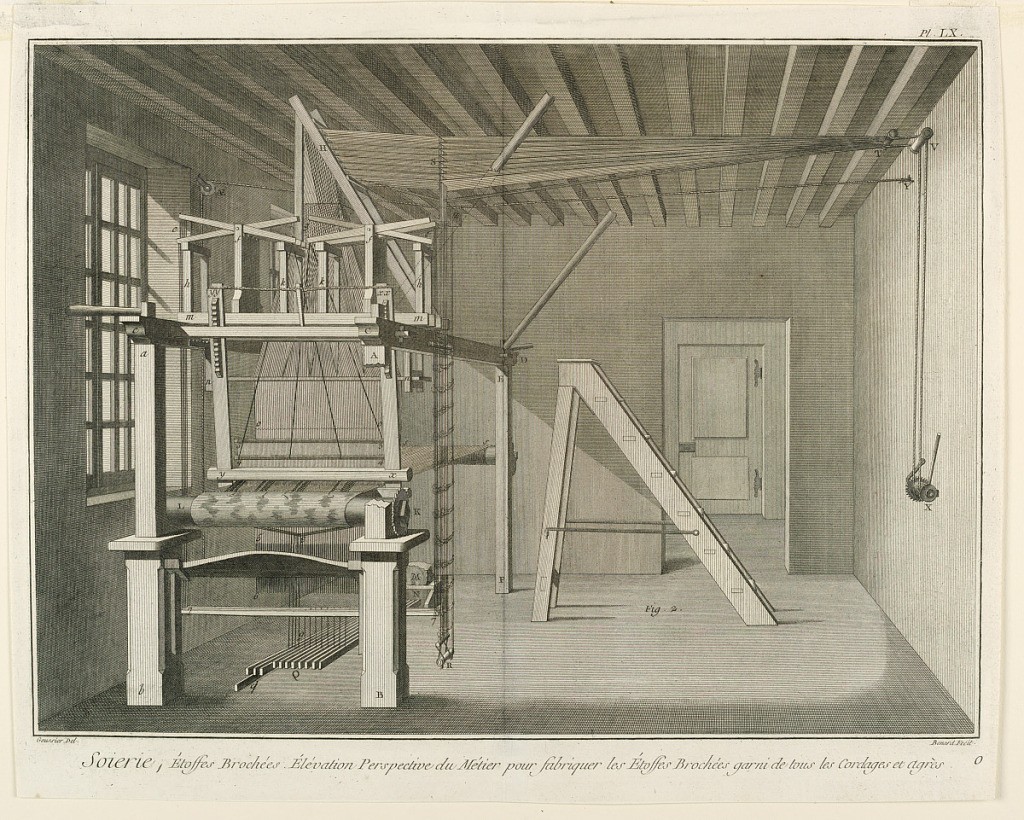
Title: Equipment Used for Making Silk Textiles
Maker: Robert Bénard, French, 1734–1772
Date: ca. 1775
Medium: Engraving on paper
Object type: Print
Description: Equipment Used for Making Silk Textiles